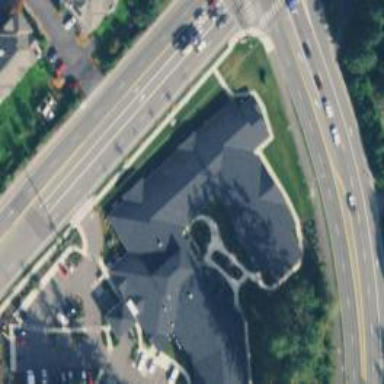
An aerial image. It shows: Nursing home.